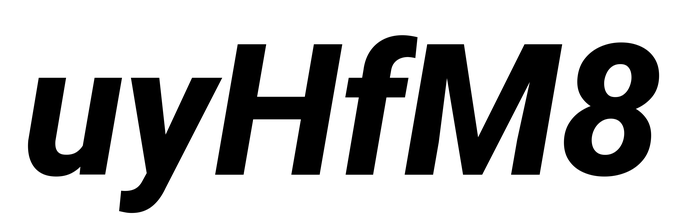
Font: Roboto-Italic_ExtraBold_Italic